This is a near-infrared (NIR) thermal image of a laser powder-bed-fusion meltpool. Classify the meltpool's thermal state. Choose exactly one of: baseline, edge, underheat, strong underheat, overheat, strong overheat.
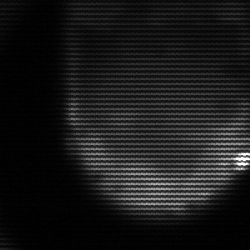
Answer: edge